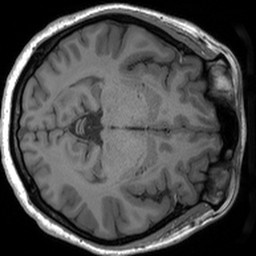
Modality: T1w
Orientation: axial
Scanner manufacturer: siemens
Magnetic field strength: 3 T
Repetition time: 1.54 s
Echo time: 0.00234 s